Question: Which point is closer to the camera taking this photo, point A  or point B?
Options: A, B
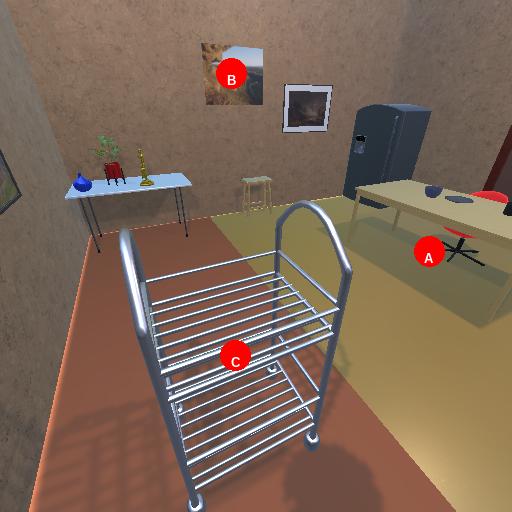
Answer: A